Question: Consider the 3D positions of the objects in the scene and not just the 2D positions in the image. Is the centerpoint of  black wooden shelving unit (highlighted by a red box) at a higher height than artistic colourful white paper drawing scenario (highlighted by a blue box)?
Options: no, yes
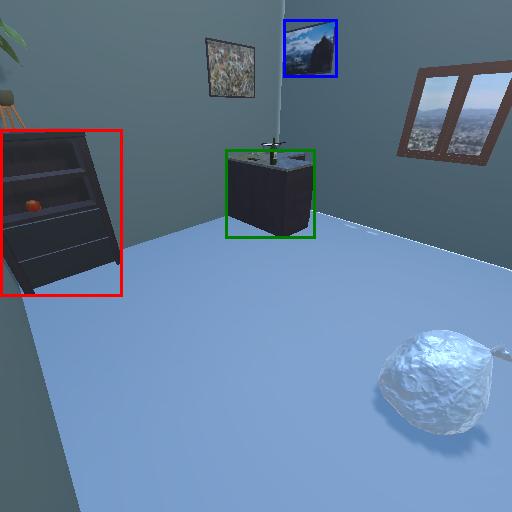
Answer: no